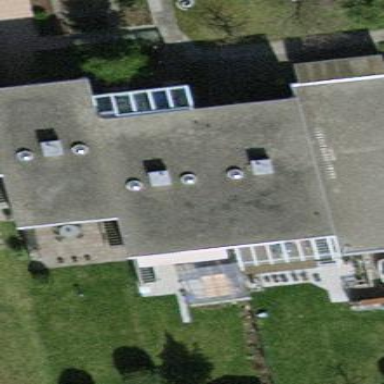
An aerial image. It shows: Flat-roofed building.